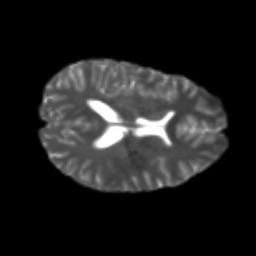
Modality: T2w
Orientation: axial
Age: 21
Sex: female
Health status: healthy
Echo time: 0.074 s